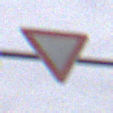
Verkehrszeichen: VorfahrtGewaehren
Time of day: Midday
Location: Outdoor (Suburban)
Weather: Overcast
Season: NotSpecified
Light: Natural